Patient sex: F
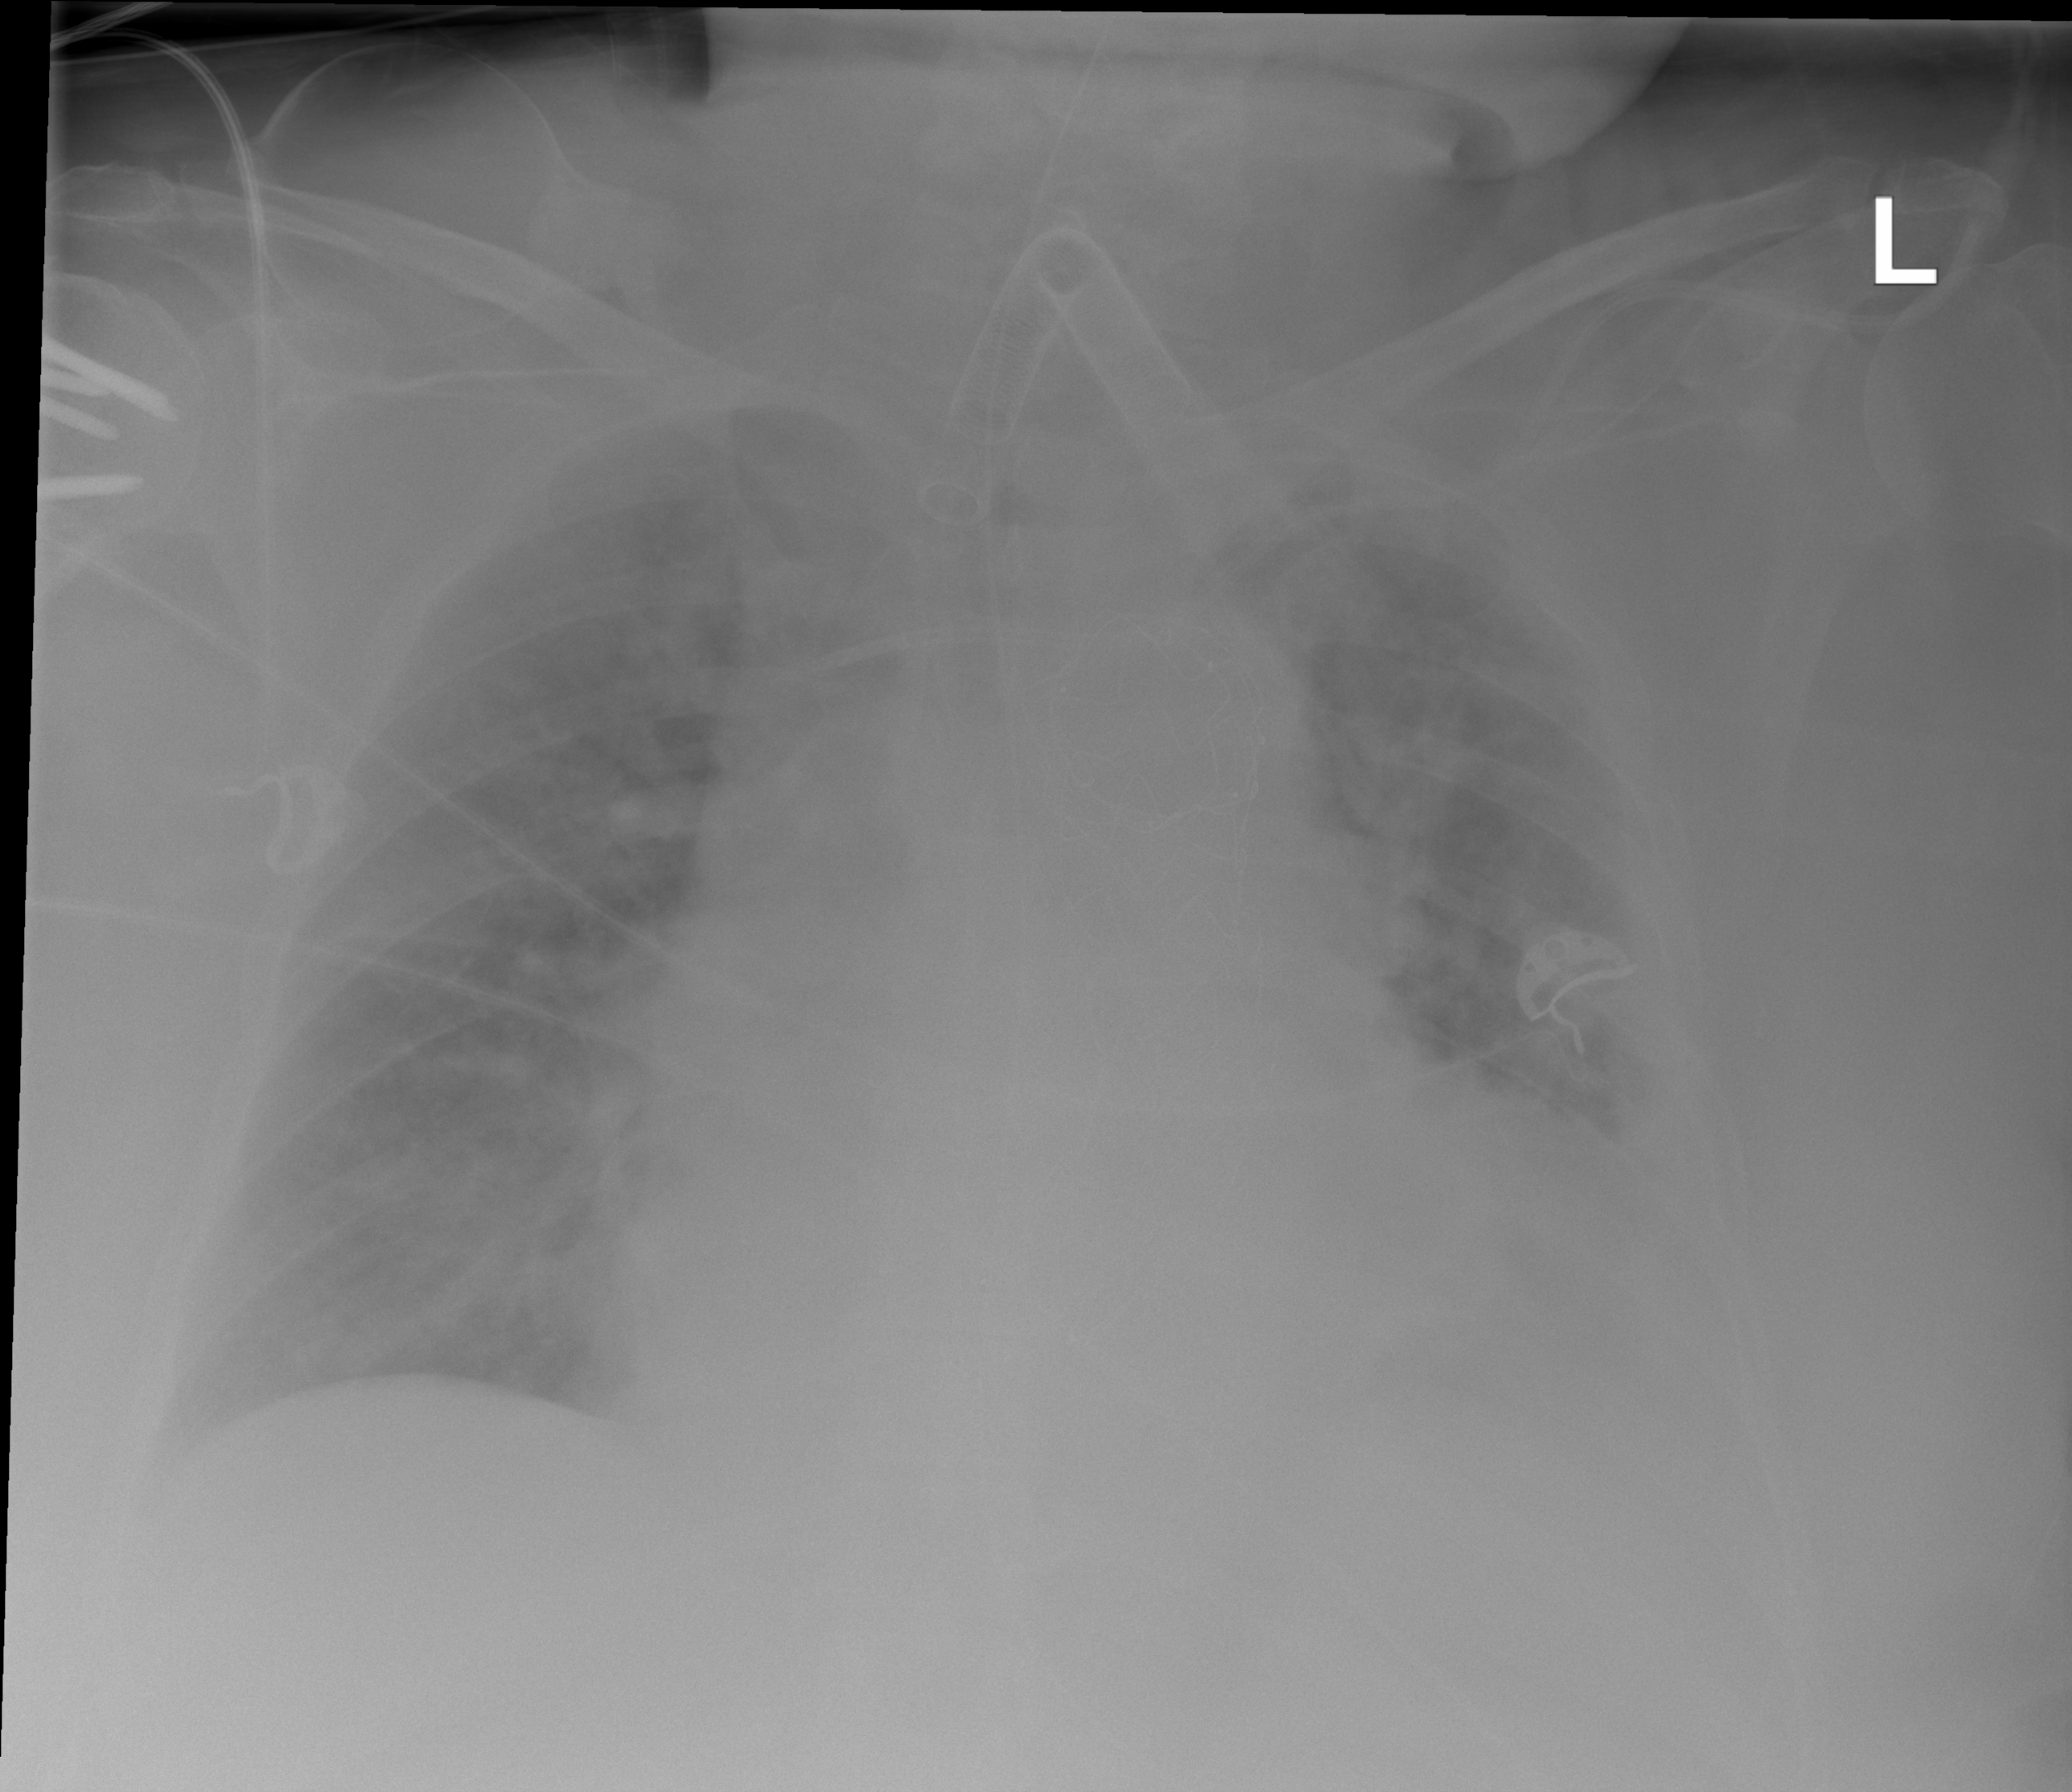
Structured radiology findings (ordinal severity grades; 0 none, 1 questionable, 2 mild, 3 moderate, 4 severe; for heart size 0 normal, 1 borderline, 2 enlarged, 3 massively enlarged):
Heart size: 2
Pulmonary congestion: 0
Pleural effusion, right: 0
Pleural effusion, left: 2
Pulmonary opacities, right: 2
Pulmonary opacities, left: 0
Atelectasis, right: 0
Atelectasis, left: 2